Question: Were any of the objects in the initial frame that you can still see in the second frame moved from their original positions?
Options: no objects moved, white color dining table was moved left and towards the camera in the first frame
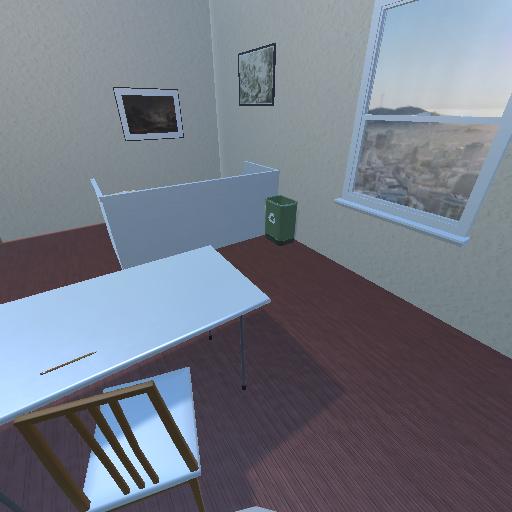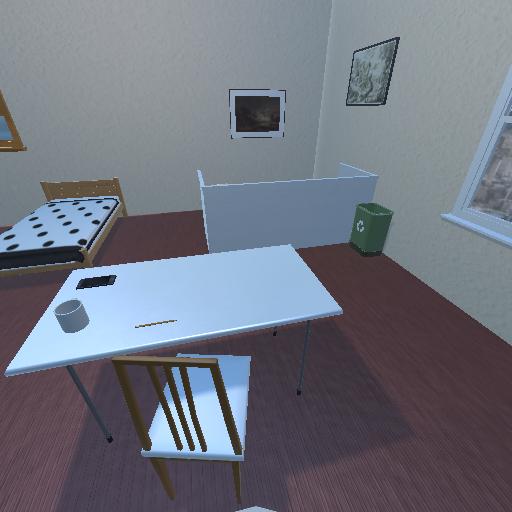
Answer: no objects moved